Interaction volume radius: 10 \u00c5
Interaction volume height: 15 \u00c5
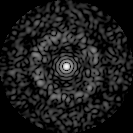
Disorder parameter: 0.835